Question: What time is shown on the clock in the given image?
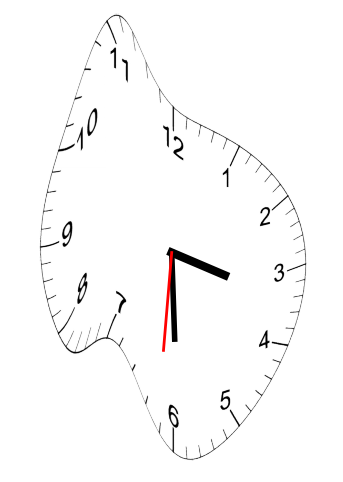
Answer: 03:29:31